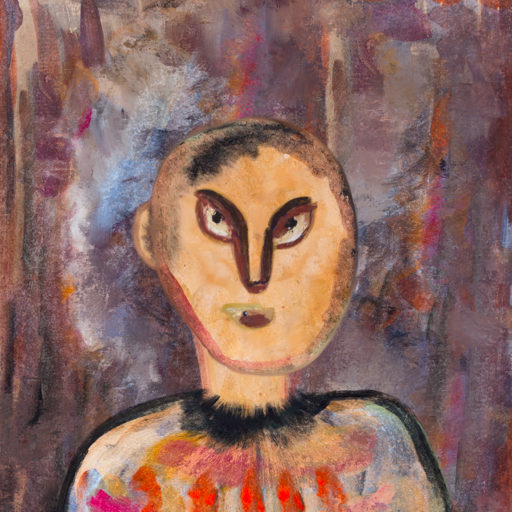
Background: Hypocrite, Head And Neck Front: Childish, Face Front: After_Raid, Bust: Childish, Hair Front: Blank, Head Accessory: Blank, Second Necklace: Blank, Necklace: Blank, Baby: Blank